Question: i'm trying to create a solar system (only sun, earth and moon) in openGL. My only light source is the sun, which should light the other planets up. I got it working so far, but the faces of the planet which face away from the sun are also lit, i want them to be dark.

The objects are 'glutSolidSpheres', the Sun is at the origin and there is also my light source.
Here is the code of my lighting setup:
'''
GLfloat light_position[] = {0.0, 0.0, 0.0, 1.0};
GLfloat light_ambient_color[] = {0.0, 0.0, 0.0, 0.0};
GLfloat light_diffuse_color[] = {1.0, 1.0, 1.0, 1.0};
glLightfv(GL_LIGHT0, GL_POSITION, light_position);
glLightfv(GL_LIGHT0, GL_AMBIENT, light_ambient_color);
glLightfv(GL_LIGHT0, GL_DIFFUSE, light_diffuse_color);
glEnable(GL_LIGHTING);
glEnable(GL_LIGHT0);
glColorMaterial ( GL_FRONT, GL_DIFFUSE ) ;
glEnable(GL_COLOR_MATERIAL);
'''
What am i doing wrong? Can you guys give me a hint?
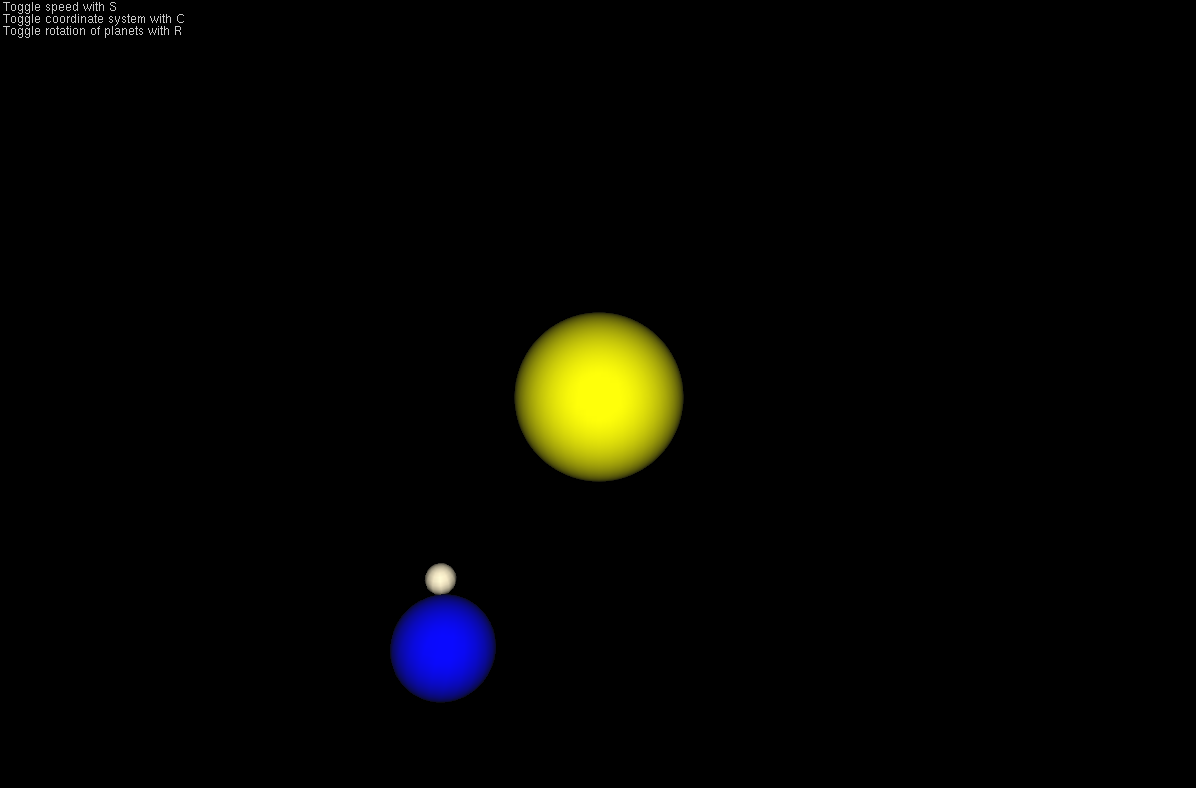
Answer: Actually i just realised that ratchet freak was right in the comments. I called gluLookAt after i set the lights position and so it "rotated" it away. I now called it afterwards and it works now!